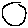
Label: circle